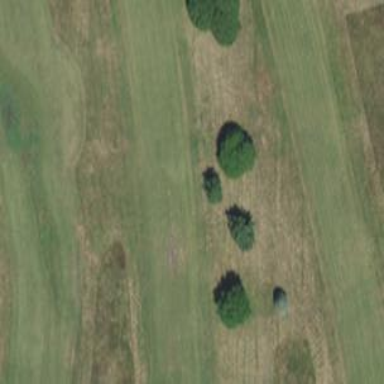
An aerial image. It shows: Golf hole.